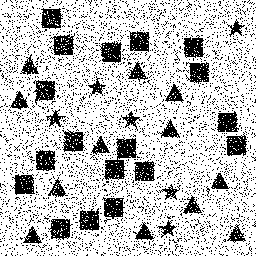
Squares: 18
Triangles: 12
Stars: 6
Total shapes: 36